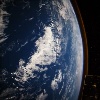
Label: cloud